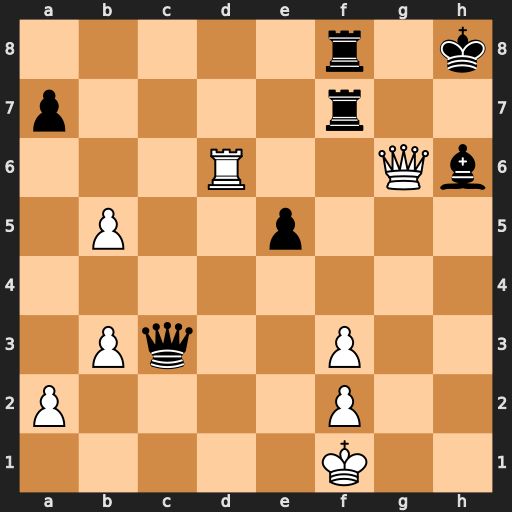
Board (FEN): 5r1k/p4r2/3R2Qb/1P2p3/8/1Pq2P2/P4P2/5K2
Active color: w
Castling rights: -
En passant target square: -
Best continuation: Qxh6+ Kg8 Rg6+ Rg7 Rxg7#